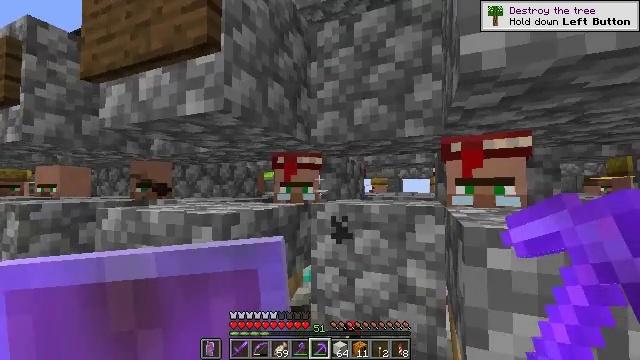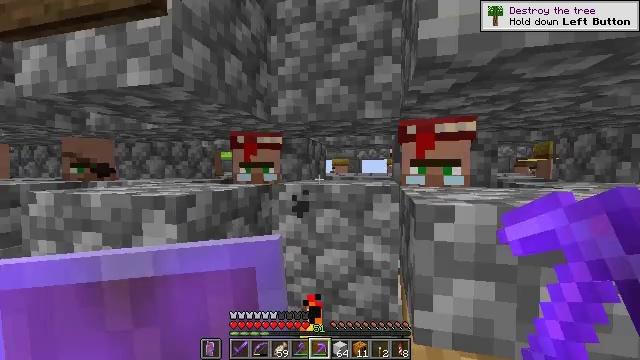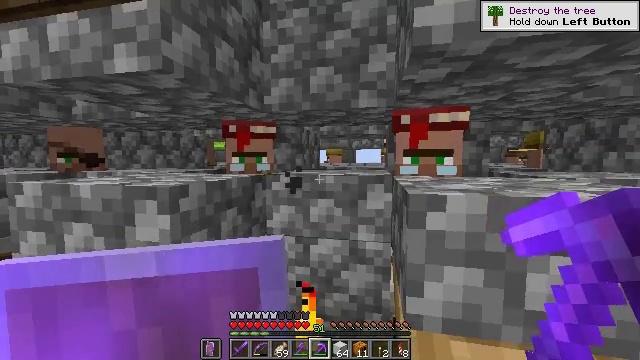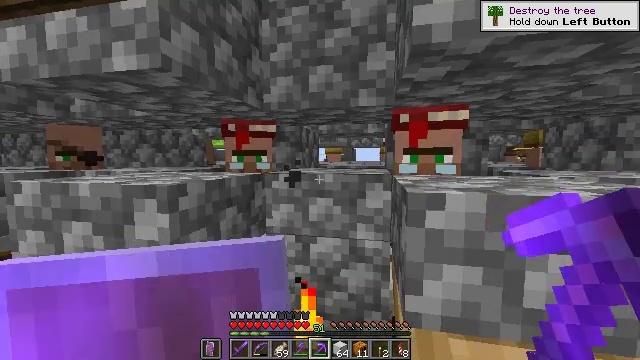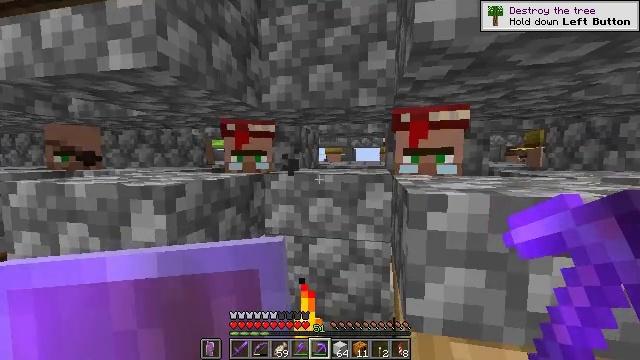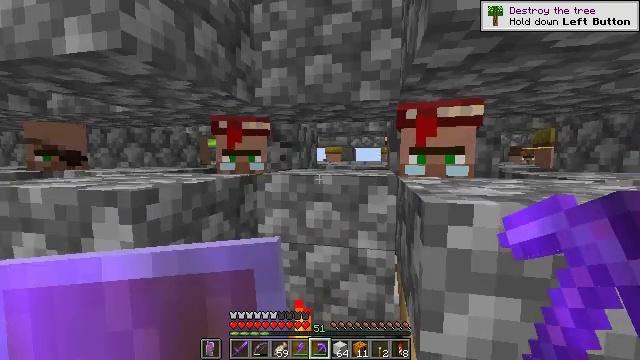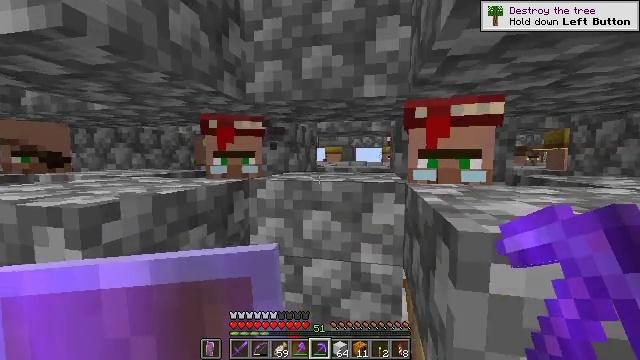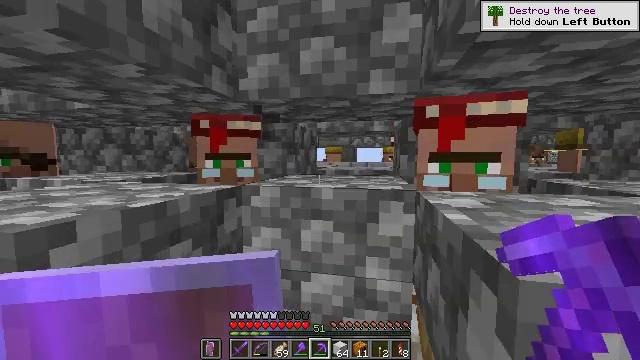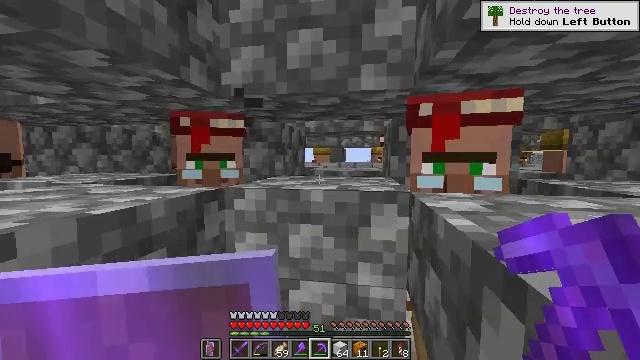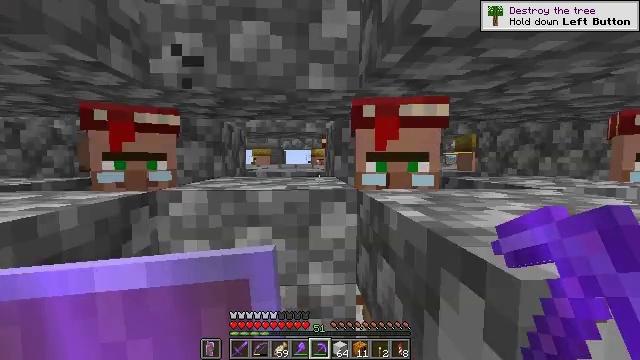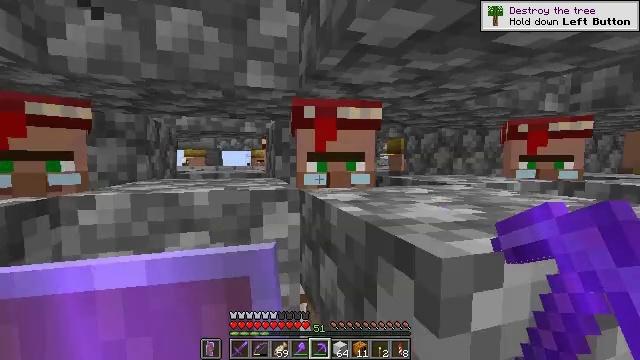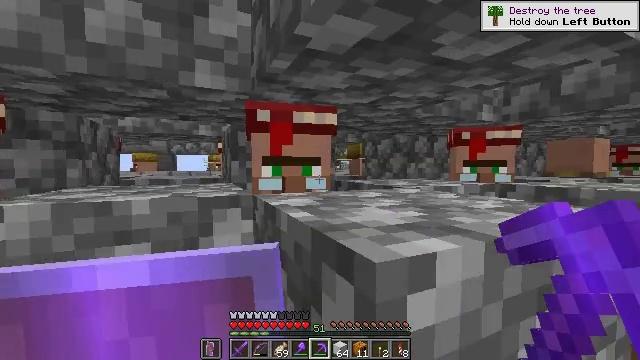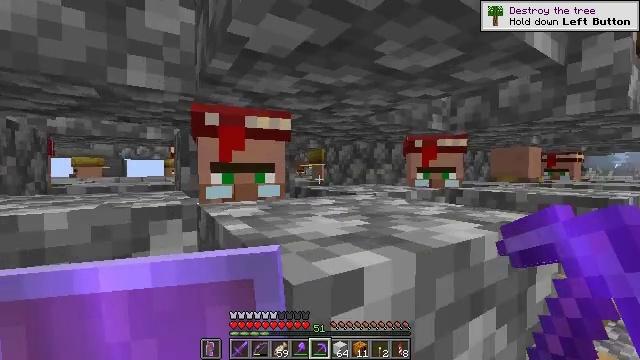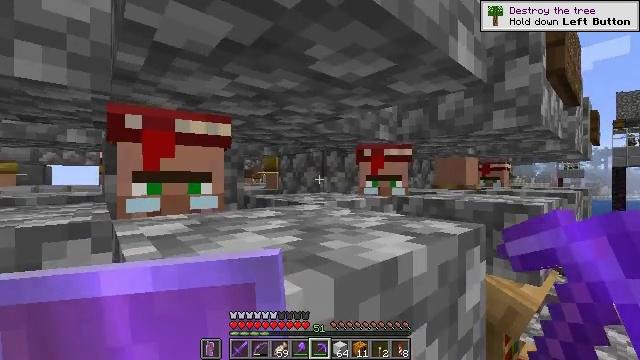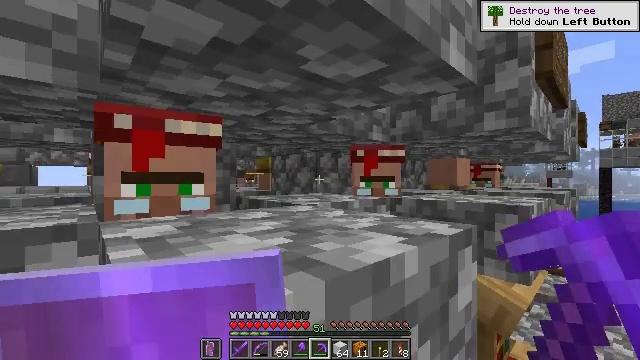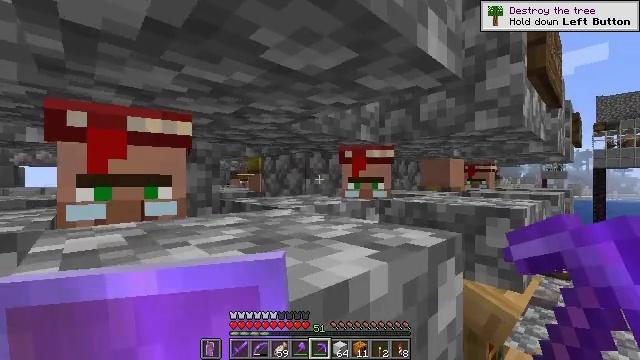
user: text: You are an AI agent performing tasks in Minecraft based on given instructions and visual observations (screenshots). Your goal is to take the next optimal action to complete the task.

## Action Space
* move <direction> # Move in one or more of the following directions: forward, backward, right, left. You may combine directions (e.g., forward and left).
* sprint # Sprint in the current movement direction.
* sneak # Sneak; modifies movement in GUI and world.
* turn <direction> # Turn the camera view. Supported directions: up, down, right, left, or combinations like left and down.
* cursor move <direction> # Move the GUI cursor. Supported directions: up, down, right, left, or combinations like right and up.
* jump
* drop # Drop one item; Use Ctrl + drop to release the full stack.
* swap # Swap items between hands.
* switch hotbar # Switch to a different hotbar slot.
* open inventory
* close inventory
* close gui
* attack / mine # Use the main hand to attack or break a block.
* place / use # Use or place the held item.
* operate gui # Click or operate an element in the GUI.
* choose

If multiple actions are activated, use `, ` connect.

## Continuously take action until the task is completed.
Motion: motion action
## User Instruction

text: Create a name tag using the crafting table.
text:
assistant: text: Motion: turn right and down
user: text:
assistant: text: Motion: turn right and down
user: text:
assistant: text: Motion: no_op
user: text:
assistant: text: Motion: move forward
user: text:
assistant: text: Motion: move forward
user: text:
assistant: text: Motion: move forward
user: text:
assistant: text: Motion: move forward
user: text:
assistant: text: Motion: move forward, turn right
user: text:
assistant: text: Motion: move forward, turn right
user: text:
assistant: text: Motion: move forward, turn right
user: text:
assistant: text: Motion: move forward, turn right and up
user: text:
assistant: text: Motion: move forward, turn right and up
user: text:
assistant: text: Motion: move forward, turn right and up
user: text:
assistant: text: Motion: move forward, turn right
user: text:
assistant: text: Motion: move forward
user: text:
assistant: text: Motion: no_op
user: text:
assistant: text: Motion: no_op
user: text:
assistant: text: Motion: no_op
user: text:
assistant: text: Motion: no_op
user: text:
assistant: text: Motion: turn left
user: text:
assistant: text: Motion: turn left
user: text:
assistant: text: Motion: turn left
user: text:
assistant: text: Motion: turn left
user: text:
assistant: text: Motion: move left, turn left
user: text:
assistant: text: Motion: move left, turn left
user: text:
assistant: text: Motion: move left, turn left
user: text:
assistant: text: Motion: move forward and move left
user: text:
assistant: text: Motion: move forward and move left
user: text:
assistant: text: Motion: move forward and move left
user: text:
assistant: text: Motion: move forward and move left, turn right